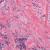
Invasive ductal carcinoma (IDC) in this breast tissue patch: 1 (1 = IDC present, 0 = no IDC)